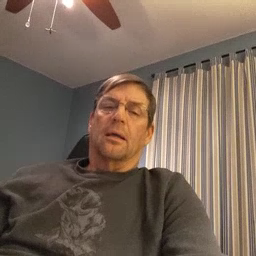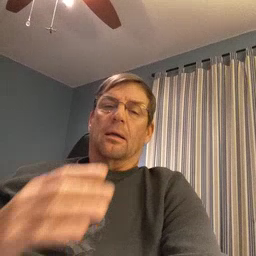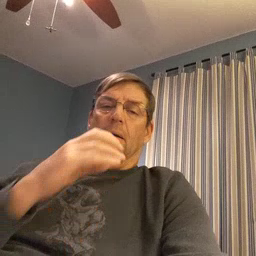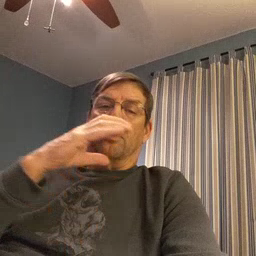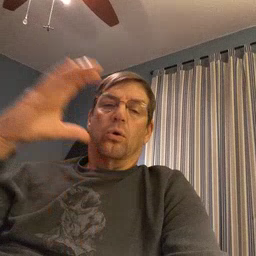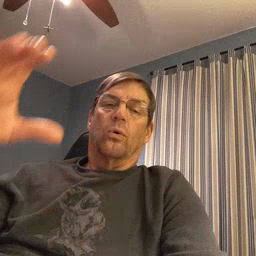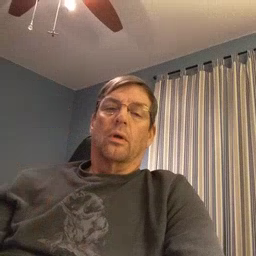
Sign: balloon